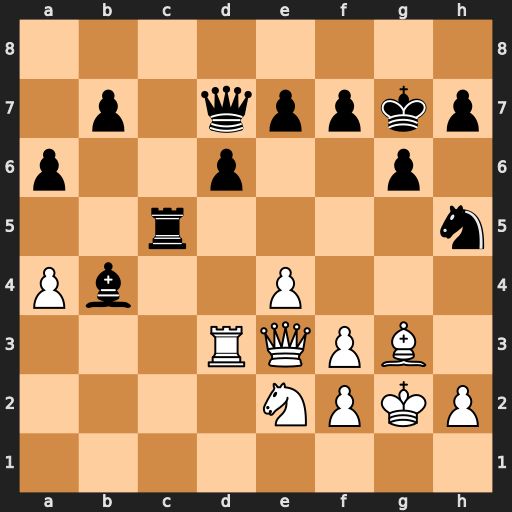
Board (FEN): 8/1p1qppkp/p2p2p1/2r4n/Pb2P3/3RQPB1/4NPKP/8
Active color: w
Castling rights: -
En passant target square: -
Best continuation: Qd4+ f6 Qxb4